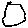
Label: hexagon